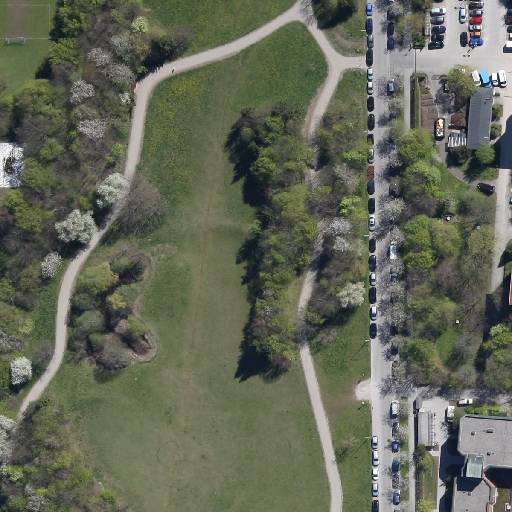
Referring expression: vehicle